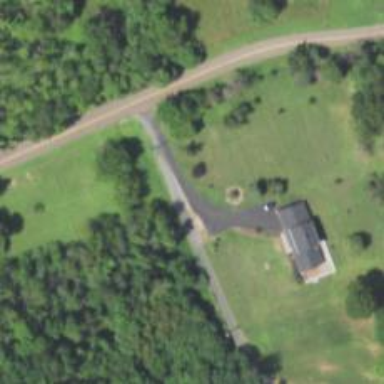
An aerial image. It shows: Driveway leading to service road.